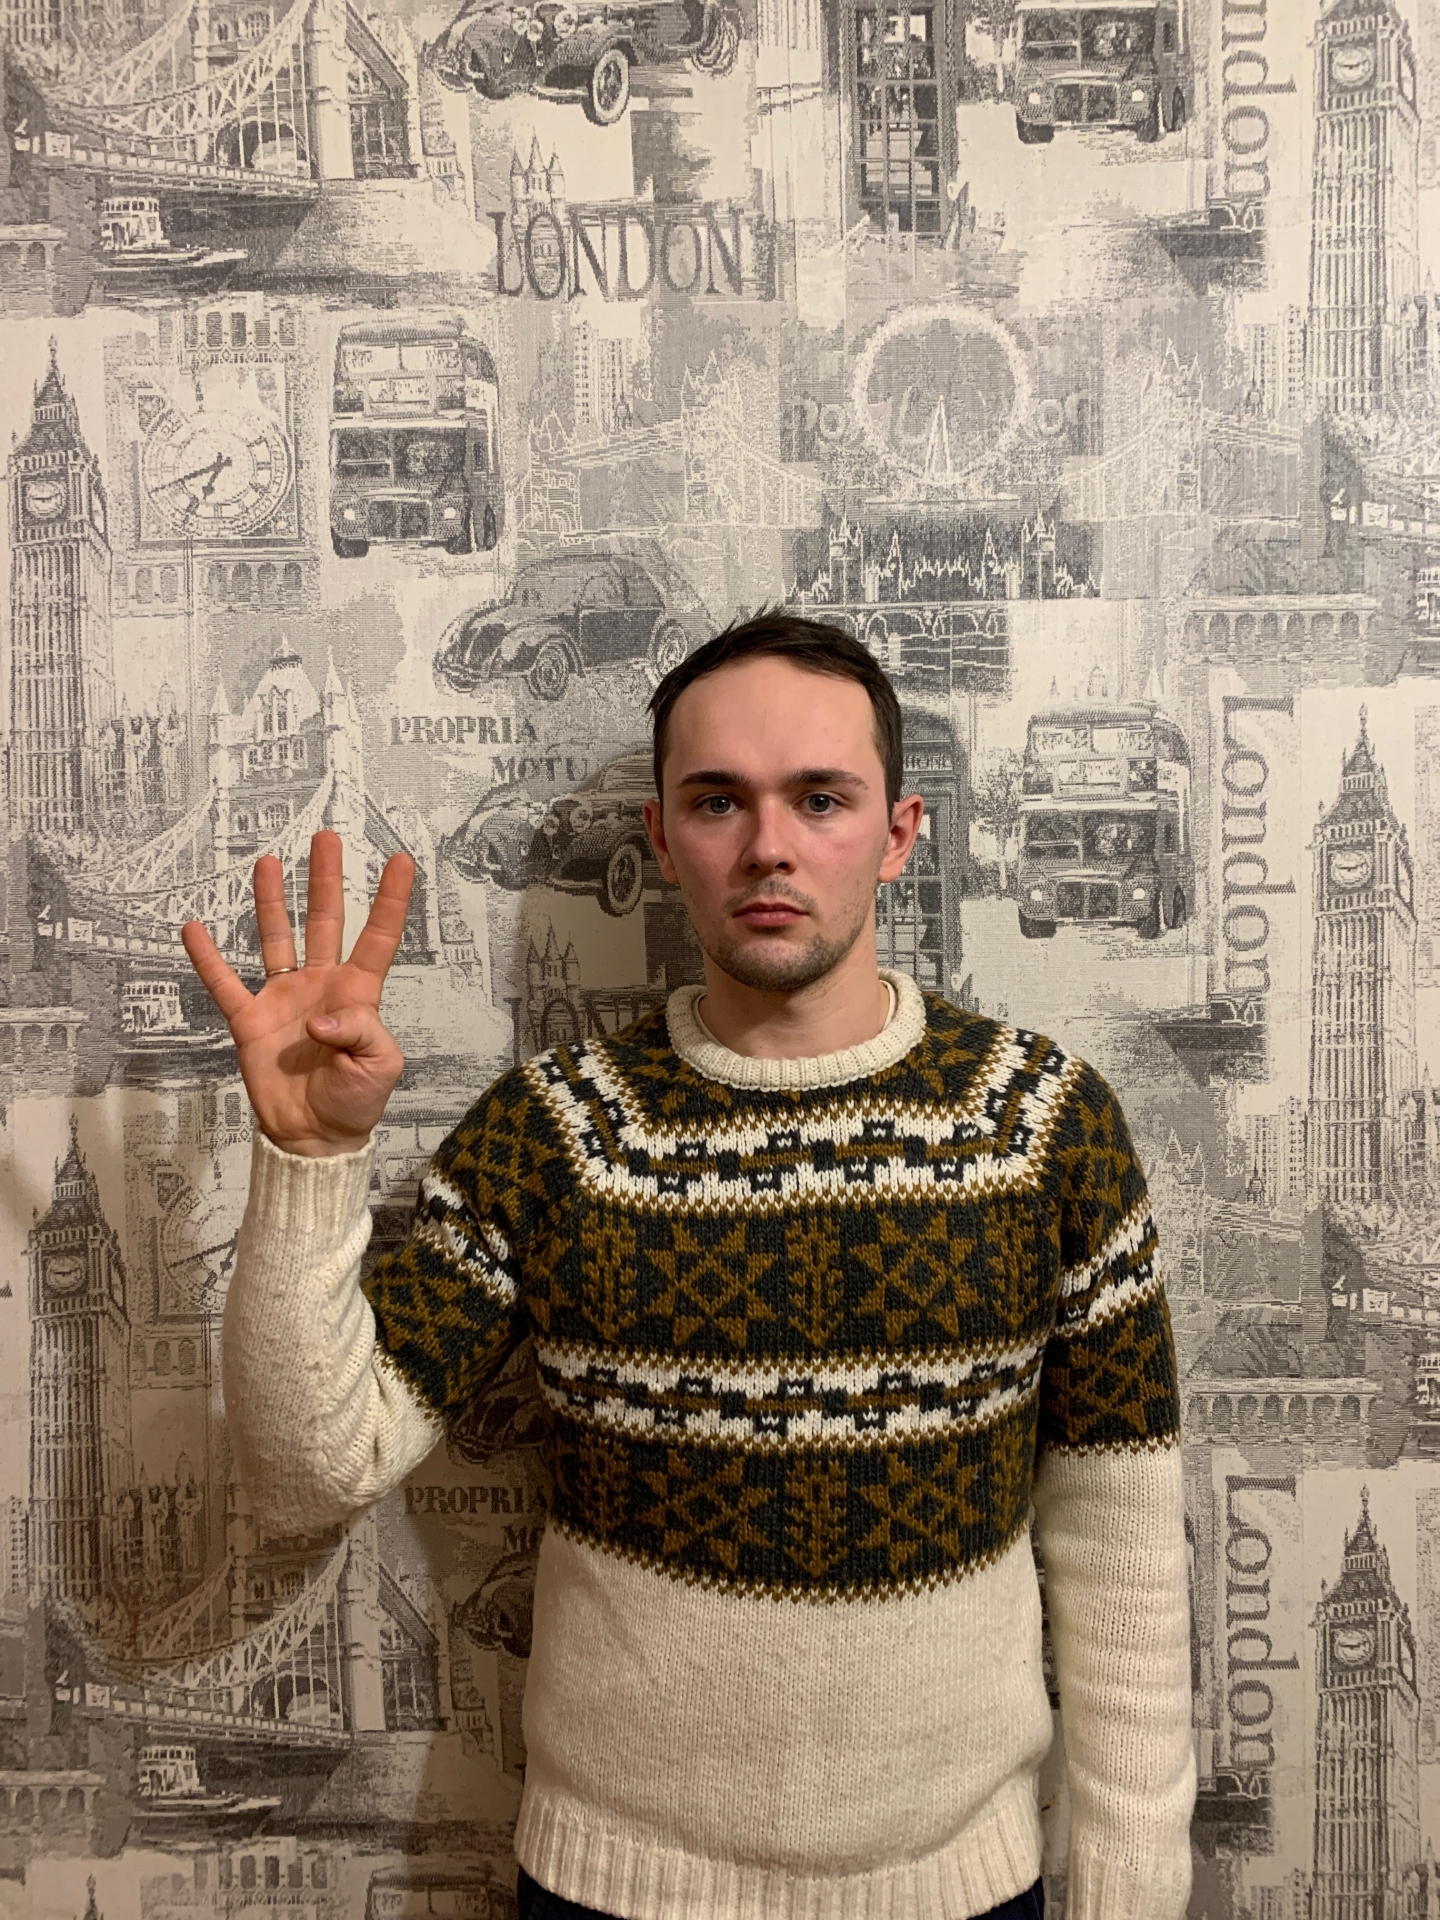
Label: clear